Field crop: maize
Growth stage: 2
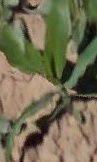
Species: maize